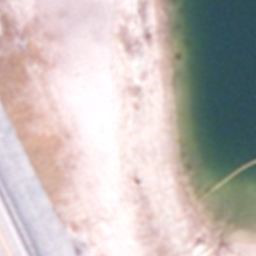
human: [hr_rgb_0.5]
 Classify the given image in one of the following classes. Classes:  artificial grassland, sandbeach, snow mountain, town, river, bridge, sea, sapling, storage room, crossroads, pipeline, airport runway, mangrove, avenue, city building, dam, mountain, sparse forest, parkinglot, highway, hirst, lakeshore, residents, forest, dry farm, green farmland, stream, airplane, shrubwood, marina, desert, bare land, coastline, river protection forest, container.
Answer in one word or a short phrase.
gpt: lakeshore